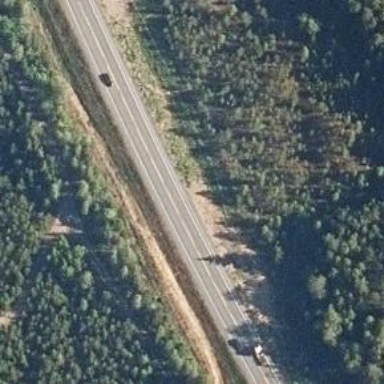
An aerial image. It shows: Asphalt road classified as trunk highway.